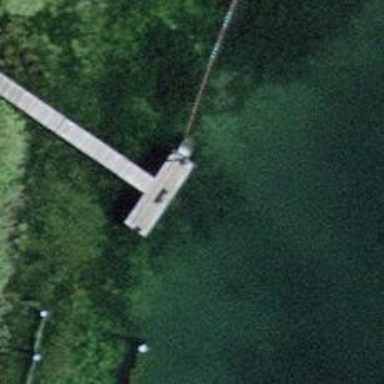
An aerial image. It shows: Man-made pier.